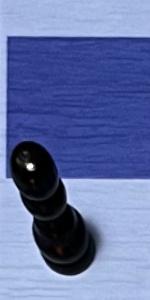
Label: Pawn_Black